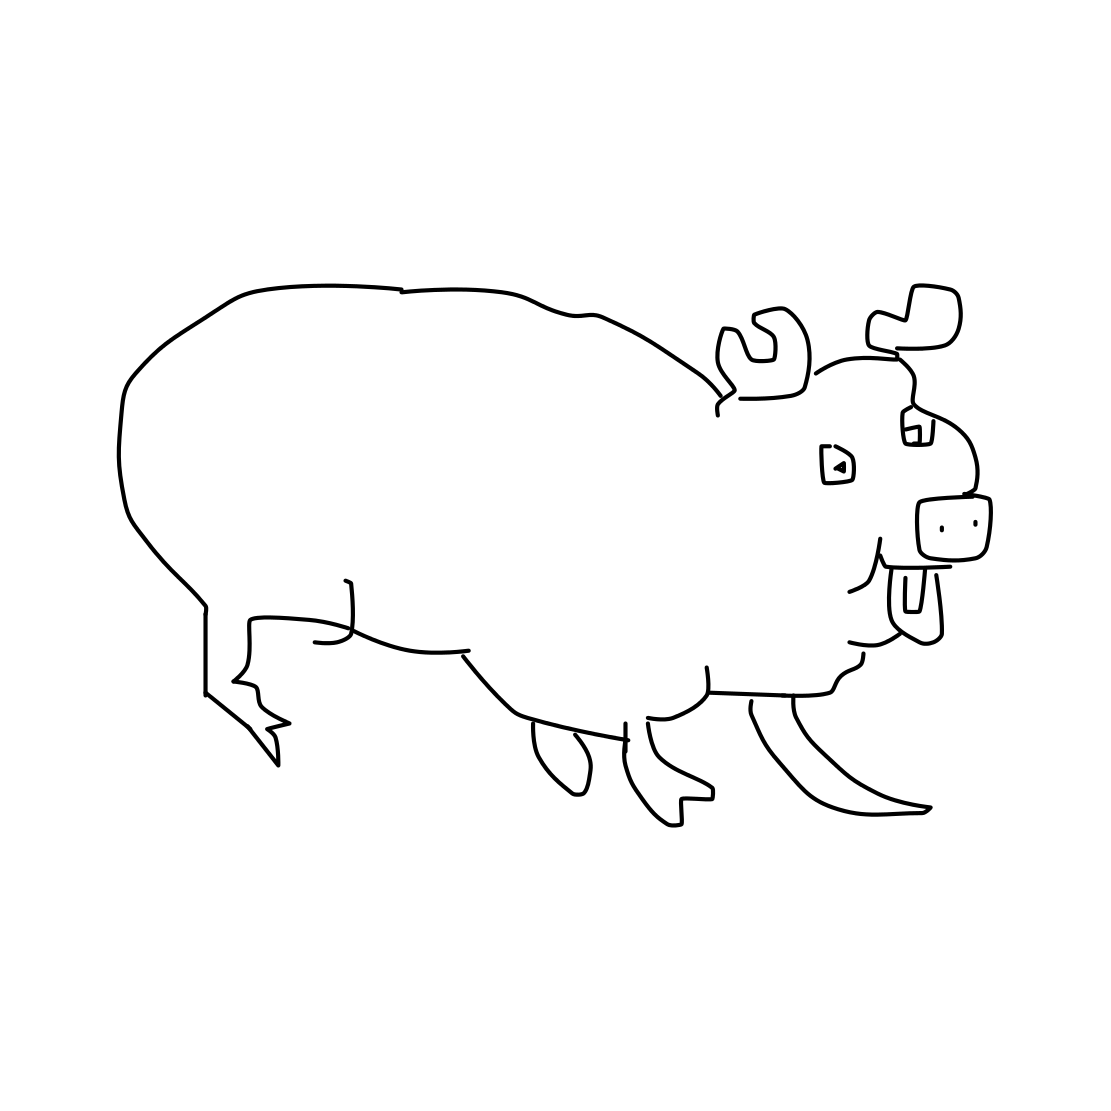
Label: pig